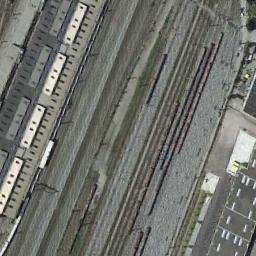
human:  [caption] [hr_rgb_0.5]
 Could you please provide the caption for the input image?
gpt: The railway is next to some houses .

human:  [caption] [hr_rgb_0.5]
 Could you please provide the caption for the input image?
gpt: There are dozens of parallel railway lines here .

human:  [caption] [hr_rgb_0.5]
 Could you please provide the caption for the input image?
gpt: Several buildings are beside the railway .

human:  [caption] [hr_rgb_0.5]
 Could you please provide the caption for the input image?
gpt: These railways are flanked by some buildings and some trains are on the railways .

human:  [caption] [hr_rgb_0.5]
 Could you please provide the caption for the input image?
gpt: There are some buildings beside the railway with some trains .